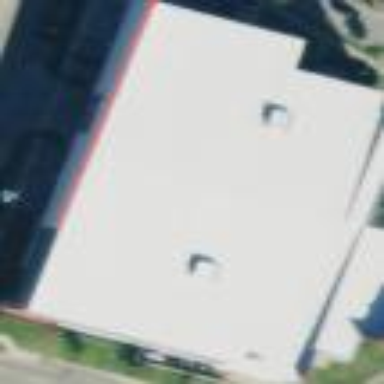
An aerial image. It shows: Warehouse building used for storage rental.